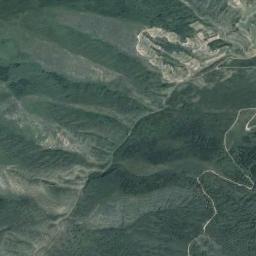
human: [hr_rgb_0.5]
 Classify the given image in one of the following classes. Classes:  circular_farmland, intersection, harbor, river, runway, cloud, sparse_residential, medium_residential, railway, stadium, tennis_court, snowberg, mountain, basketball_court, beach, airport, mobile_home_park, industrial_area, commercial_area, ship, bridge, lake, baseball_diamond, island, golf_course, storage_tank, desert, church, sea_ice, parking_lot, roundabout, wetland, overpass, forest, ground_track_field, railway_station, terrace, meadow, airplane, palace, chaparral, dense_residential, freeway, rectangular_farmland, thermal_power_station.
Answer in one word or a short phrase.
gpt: mountain